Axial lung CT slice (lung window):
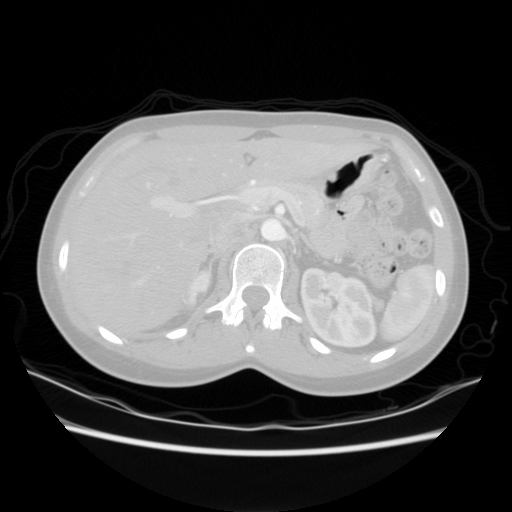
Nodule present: no